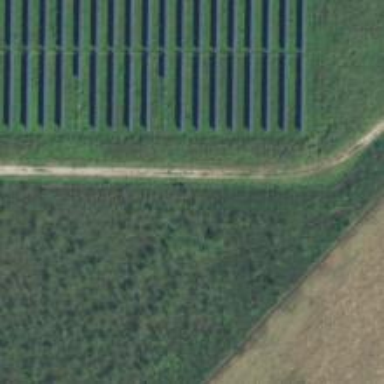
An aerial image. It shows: Solar power generator using photovoltaic panels.